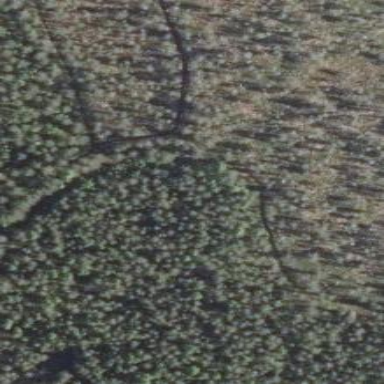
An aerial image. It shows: Needle-leaved woodland.